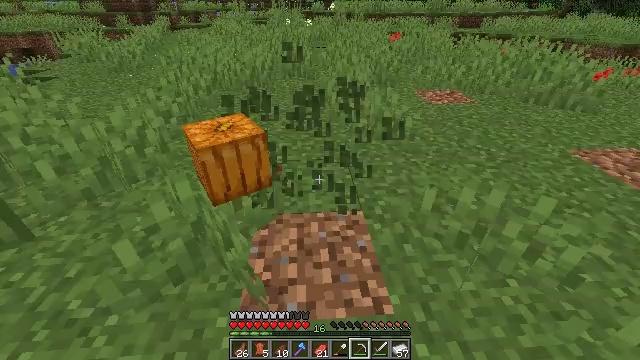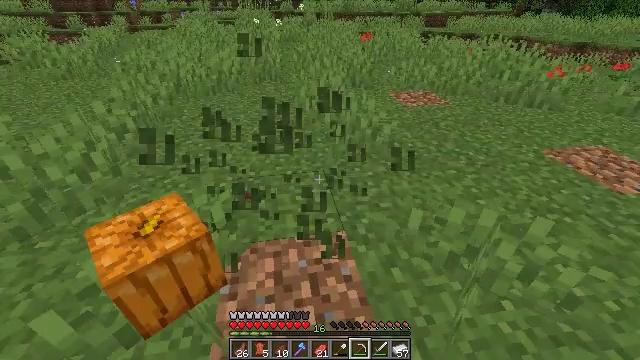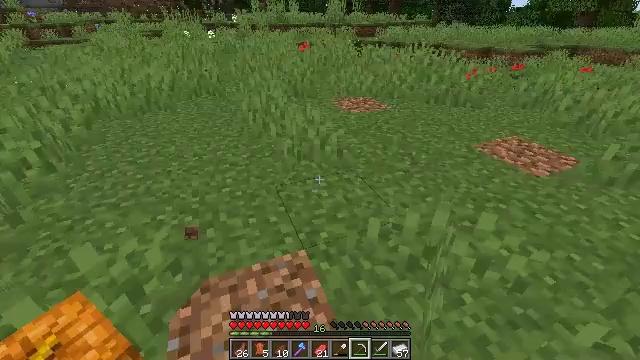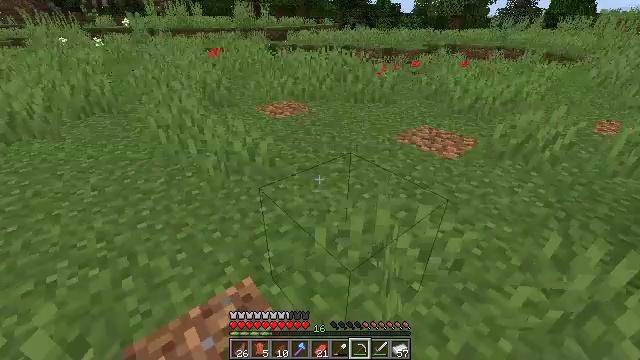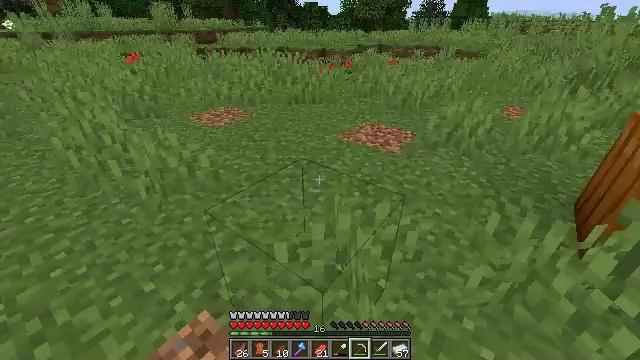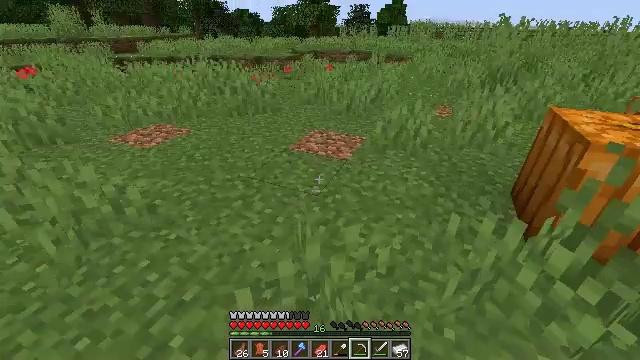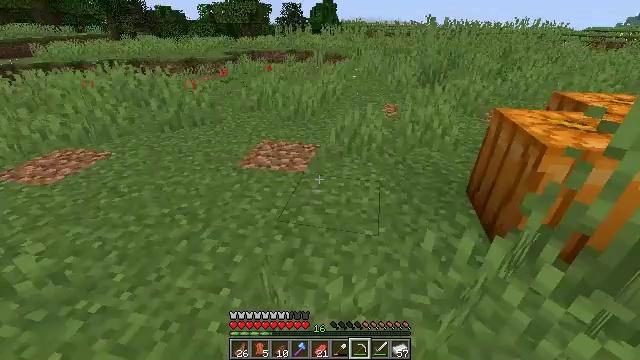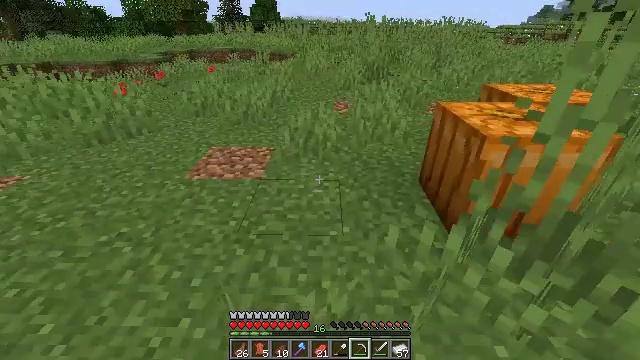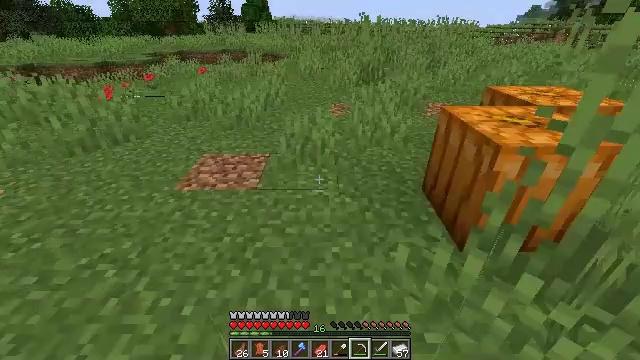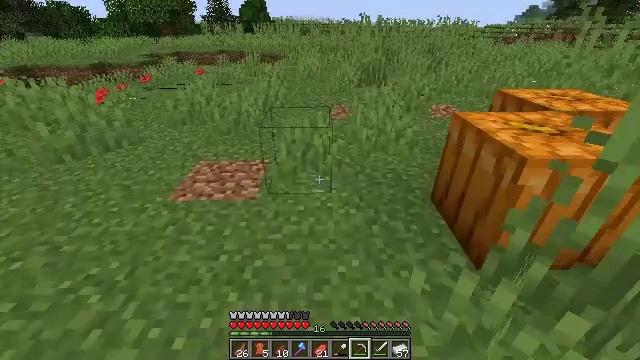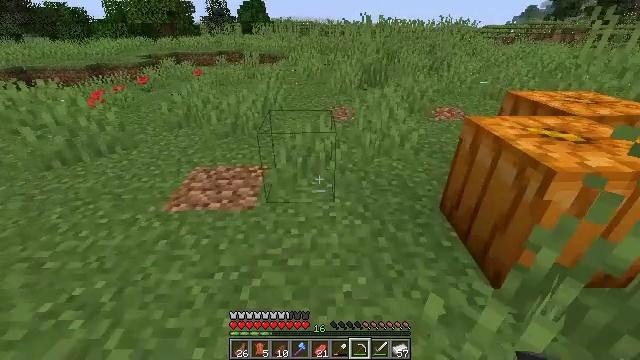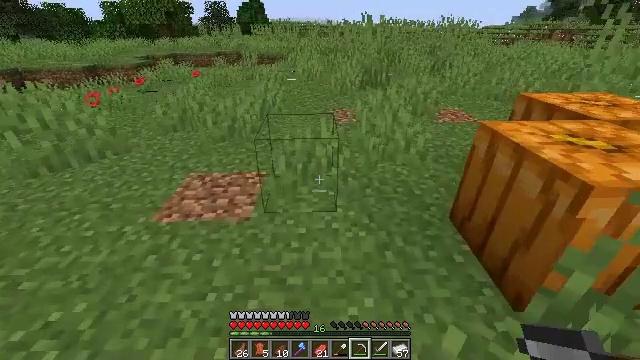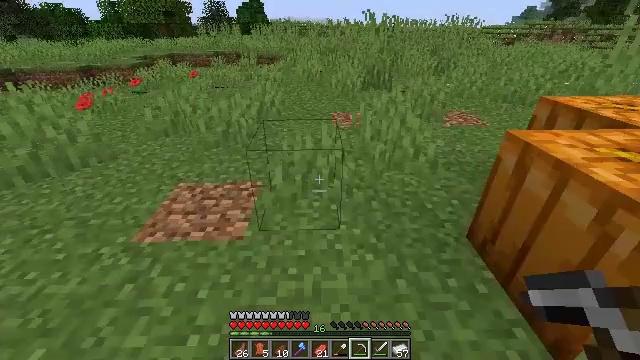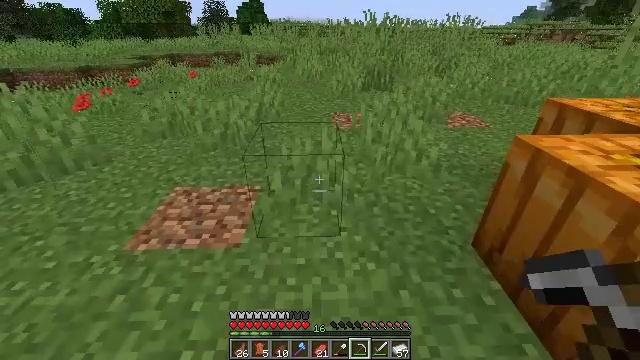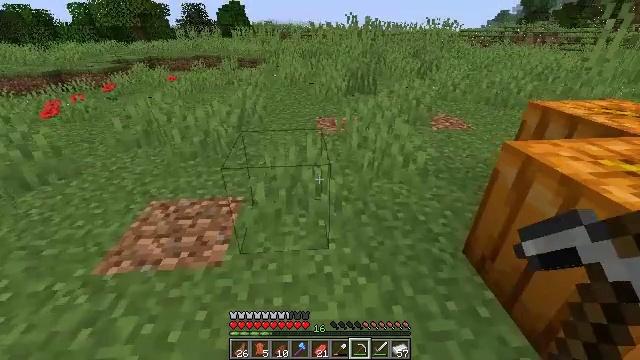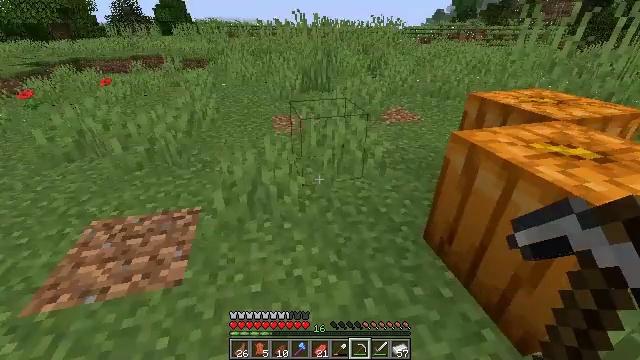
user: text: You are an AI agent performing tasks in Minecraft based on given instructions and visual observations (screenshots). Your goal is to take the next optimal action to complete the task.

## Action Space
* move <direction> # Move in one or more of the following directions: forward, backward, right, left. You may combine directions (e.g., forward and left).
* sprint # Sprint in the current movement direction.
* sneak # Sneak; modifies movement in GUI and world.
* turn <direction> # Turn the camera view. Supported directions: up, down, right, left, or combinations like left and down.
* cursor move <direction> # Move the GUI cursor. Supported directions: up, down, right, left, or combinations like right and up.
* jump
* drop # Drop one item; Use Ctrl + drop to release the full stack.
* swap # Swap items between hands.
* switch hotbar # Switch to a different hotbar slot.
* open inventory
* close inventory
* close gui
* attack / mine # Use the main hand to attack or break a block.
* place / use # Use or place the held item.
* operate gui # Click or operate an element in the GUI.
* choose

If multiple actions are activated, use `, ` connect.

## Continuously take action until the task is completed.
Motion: motion action
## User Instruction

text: Attack the pumpkin to gather it.
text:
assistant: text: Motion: move forward, turn right
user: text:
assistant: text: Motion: move forward, turn right and up
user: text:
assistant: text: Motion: move forward, turn right
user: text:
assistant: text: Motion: move forward, turn right
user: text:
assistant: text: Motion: move forward, turn right and up
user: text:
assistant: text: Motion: move forward, turn right
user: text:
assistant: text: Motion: move forward, turn right
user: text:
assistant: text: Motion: move forward, turn right
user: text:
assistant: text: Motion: move forward
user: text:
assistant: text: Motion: move forward
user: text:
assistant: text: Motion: move forward
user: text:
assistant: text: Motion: move forward
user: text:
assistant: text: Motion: no_op
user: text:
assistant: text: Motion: turn right
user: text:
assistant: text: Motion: turn right
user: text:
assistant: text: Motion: turn right
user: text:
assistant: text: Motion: turn right
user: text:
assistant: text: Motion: move forward, turn right and down
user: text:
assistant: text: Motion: move forward, turn right and down
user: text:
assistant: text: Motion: move forward, turn right
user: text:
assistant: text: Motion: move forward, attack / mine
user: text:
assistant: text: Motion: attack / mine
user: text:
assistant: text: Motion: turn right and down, attack / mine
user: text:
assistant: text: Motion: turn right and down, attack / mine
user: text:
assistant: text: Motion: turn right, attack / mine
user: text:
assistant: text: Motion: attack / mine
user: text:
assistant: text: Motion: attack / mine
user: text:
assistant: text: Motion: attack / mine
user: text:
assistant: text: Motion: attack / mine
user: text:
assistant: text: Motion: attack / mine